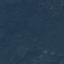
Land use / land cover class: Forest